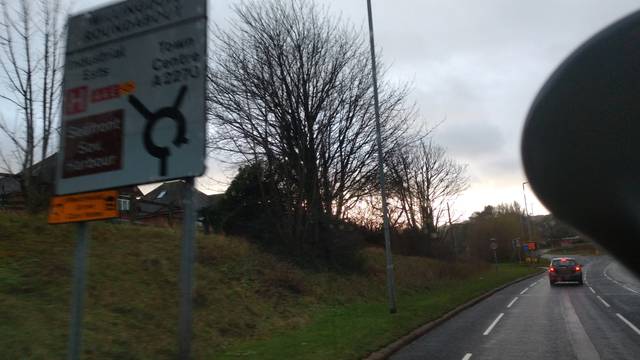
Region: United Kingdom
Coordinates: 50.797, 0.2573